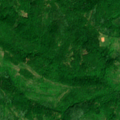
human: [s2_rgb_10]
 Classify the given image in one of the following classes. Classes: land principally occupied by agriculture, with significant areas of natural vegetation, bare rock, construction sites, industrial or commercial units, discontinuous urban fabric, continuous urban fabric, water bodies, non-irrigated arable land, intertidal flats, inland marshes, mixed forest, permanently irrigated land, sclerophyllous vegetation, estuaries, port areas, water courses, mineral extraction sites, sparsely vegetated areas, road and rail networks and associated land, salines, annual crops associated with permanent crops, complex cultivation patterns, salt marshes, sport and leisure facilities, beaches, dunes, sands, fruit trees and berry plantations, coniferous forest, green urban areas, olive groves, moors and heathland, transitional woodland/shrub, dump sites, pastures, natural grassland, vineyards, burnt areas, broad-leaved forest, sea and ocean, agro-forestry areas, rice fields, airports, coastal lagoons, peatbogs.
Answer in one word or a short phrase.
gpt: pastures, complex cultivation patterns, broad-leaved forest, natural grassland